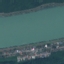
Label: River